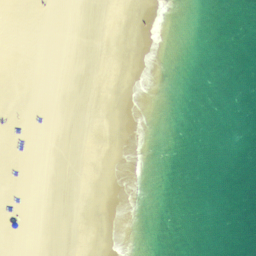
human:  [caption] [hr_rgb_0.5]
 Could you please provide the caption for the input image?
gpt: This is a beach with blue-green sea and white sands .

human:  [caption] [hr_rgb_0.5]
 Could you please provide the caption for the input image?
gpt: Waves slapping a white sand beach while some birds flying .

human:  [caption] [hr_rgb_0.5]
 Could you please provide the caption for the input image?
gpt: Some people are on the beautiful beach .

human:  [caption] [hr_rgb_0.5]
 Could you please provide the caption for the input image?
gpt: Waves are slapping a white sand beach throwing up white foams .

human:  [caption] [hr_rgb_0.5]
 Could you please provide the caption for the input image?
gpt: There are some plants and people on the beach .